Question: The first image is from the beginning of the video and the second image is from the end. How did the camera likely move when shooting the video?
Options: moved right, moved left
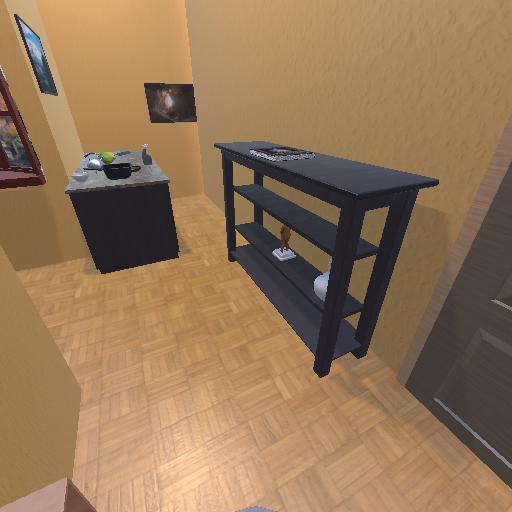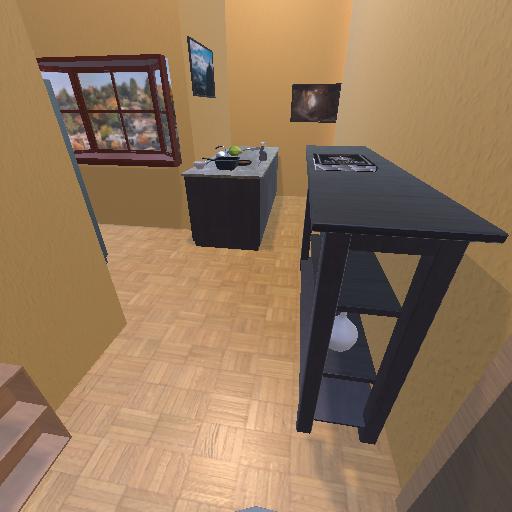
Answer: moved right